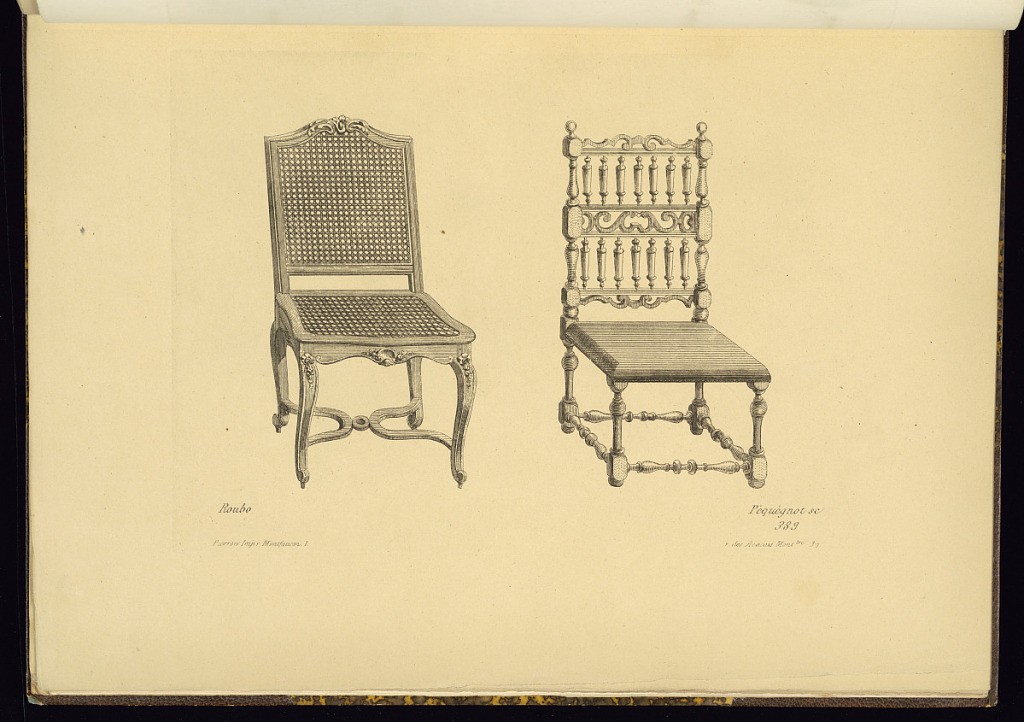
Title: Two Chair Designs
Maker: André-Jacob Roubo, French, 1739–1791
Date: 1849–66
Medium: Etching on paper
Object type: Print
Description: Two designs for chairs. The chair to the left has a caned seat and back with cabriole legs and sculpted frame with shell and scrolling leaf motifs. The chair to the right has a banister back with sculpted motifs. The plate is signed with the printmaker, publisher, and original designer, and numbered